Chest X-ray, PA view. Patient: 33 years old, sex M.
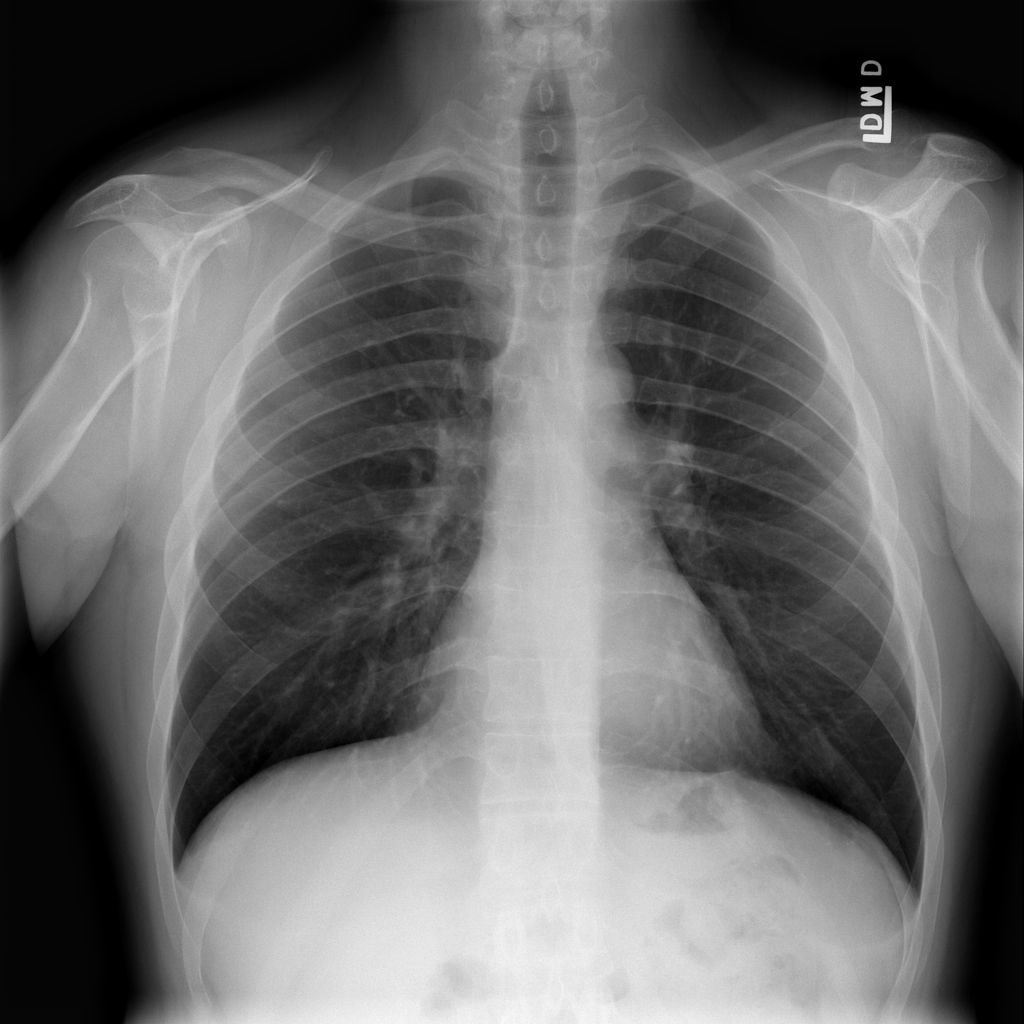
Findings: No Finding